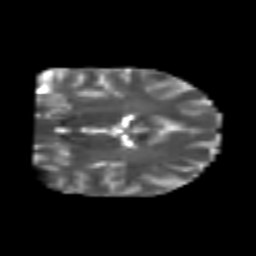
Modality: T2w
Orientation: coronal
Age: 25
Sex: male
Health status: healthy